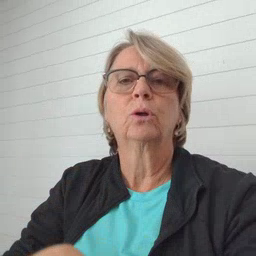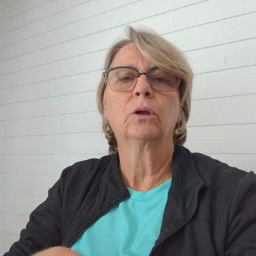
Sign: helicopter